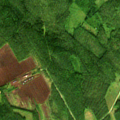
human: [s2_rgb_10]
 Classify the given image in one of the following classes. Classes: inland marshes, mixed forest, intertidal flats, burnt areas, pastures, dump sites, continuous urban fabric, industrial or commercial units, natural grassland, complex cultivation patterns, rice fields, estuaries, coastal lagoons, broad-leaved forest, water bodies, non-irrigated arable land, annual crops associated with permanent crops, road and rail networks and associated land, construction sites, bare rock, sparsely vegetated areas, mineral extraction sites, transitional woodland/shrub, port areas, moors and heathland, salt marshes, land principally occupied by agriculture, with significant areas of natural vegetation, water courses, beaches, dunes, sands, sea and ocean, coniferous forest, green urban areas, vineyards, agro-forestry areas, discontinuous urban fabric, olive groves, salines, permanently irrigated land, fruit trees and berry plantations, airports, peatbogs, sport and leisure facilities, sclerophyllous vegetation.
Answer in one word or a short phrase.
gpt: coniferous forest, mixed forest, transitional woodland/shrub, peatbogs